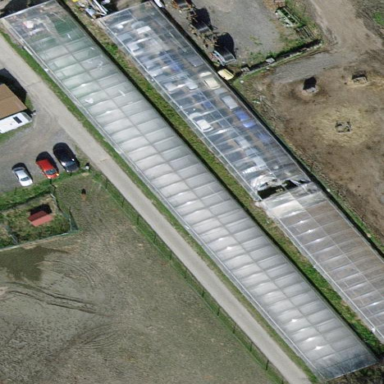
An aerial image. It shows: Greenhouse.